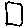
Label: square